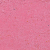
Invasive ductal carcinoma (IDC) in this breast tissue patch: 0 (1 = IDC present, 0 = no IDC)